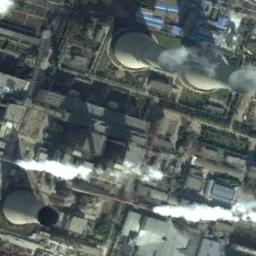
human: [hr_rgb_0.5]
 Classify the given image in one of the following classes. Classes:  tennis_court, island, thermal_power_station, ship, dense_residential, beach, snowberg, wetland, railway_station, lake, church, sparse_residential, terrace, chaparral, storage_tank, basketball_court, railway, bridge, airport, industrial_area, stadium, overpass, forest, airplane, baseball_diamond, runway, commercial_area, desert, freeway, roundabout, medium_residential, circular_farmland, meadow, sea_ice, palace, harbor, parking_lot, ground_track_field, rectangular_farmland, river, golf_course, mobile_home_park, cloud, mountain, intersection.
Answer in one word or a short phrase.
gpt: thermal_power_station